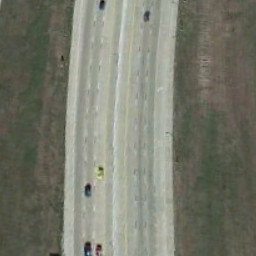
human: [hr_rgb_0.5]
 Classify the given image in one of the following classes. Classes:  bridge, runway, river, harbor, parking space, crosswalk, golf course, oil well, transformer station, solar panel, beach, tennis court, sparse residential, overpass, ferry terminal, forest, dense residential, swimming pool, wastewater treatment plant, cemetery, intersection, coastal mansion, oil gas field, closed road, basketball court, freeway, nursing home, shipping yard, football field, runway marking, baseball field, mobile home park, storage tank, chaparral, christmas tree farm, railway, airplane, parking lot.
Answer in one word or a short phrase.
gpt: freeway